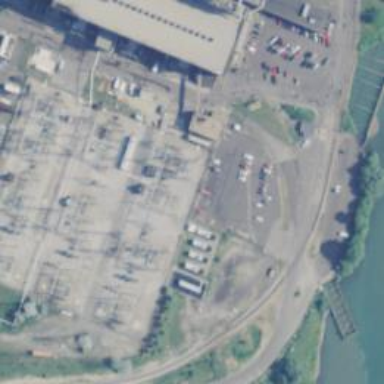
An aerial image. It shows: Generator for power supply.